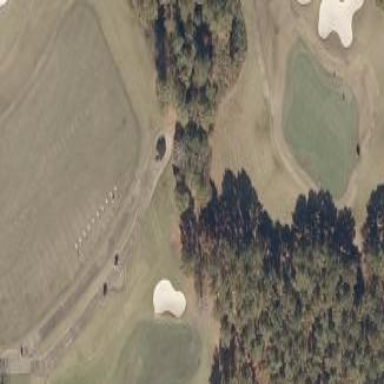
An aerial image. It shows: Designated golf cart path along service road.